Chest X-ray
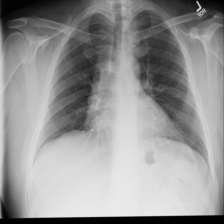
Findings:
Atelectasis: negative
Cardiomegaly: negative
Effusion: negative
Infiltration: positive
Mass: negative
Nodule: negative
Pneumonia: negative
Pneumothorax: negative
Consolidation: negative
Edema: negative
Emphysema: negative
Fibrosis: negative
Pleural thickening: negative
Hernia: negative